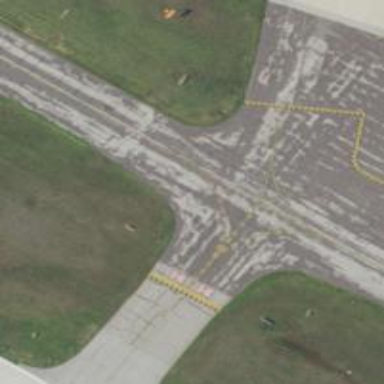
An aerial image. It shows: Image of taxiway at airport.